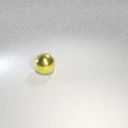
large yellow metal sphere